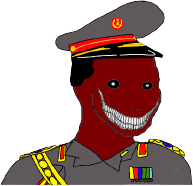
Label: 5_Oomer